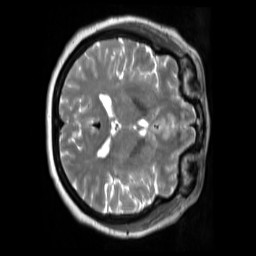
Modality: T2w
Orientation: axial
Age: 44
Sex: female
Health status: ill
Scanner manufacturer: siemens
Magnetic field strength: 3 T
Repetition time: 2.8 s
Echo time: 0.326 s